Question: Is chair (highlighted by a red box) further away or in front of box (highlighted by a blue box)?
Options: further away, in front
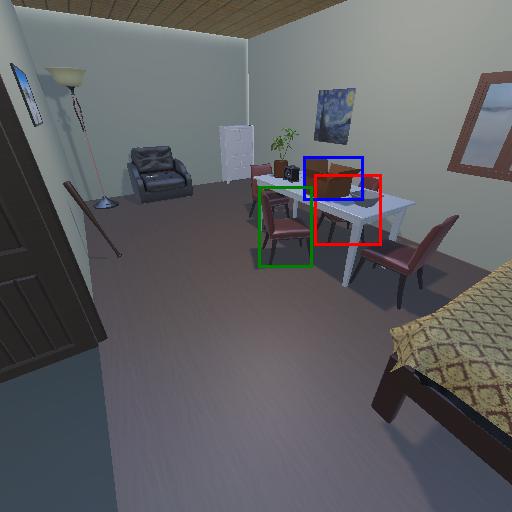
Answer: further away